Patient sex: M
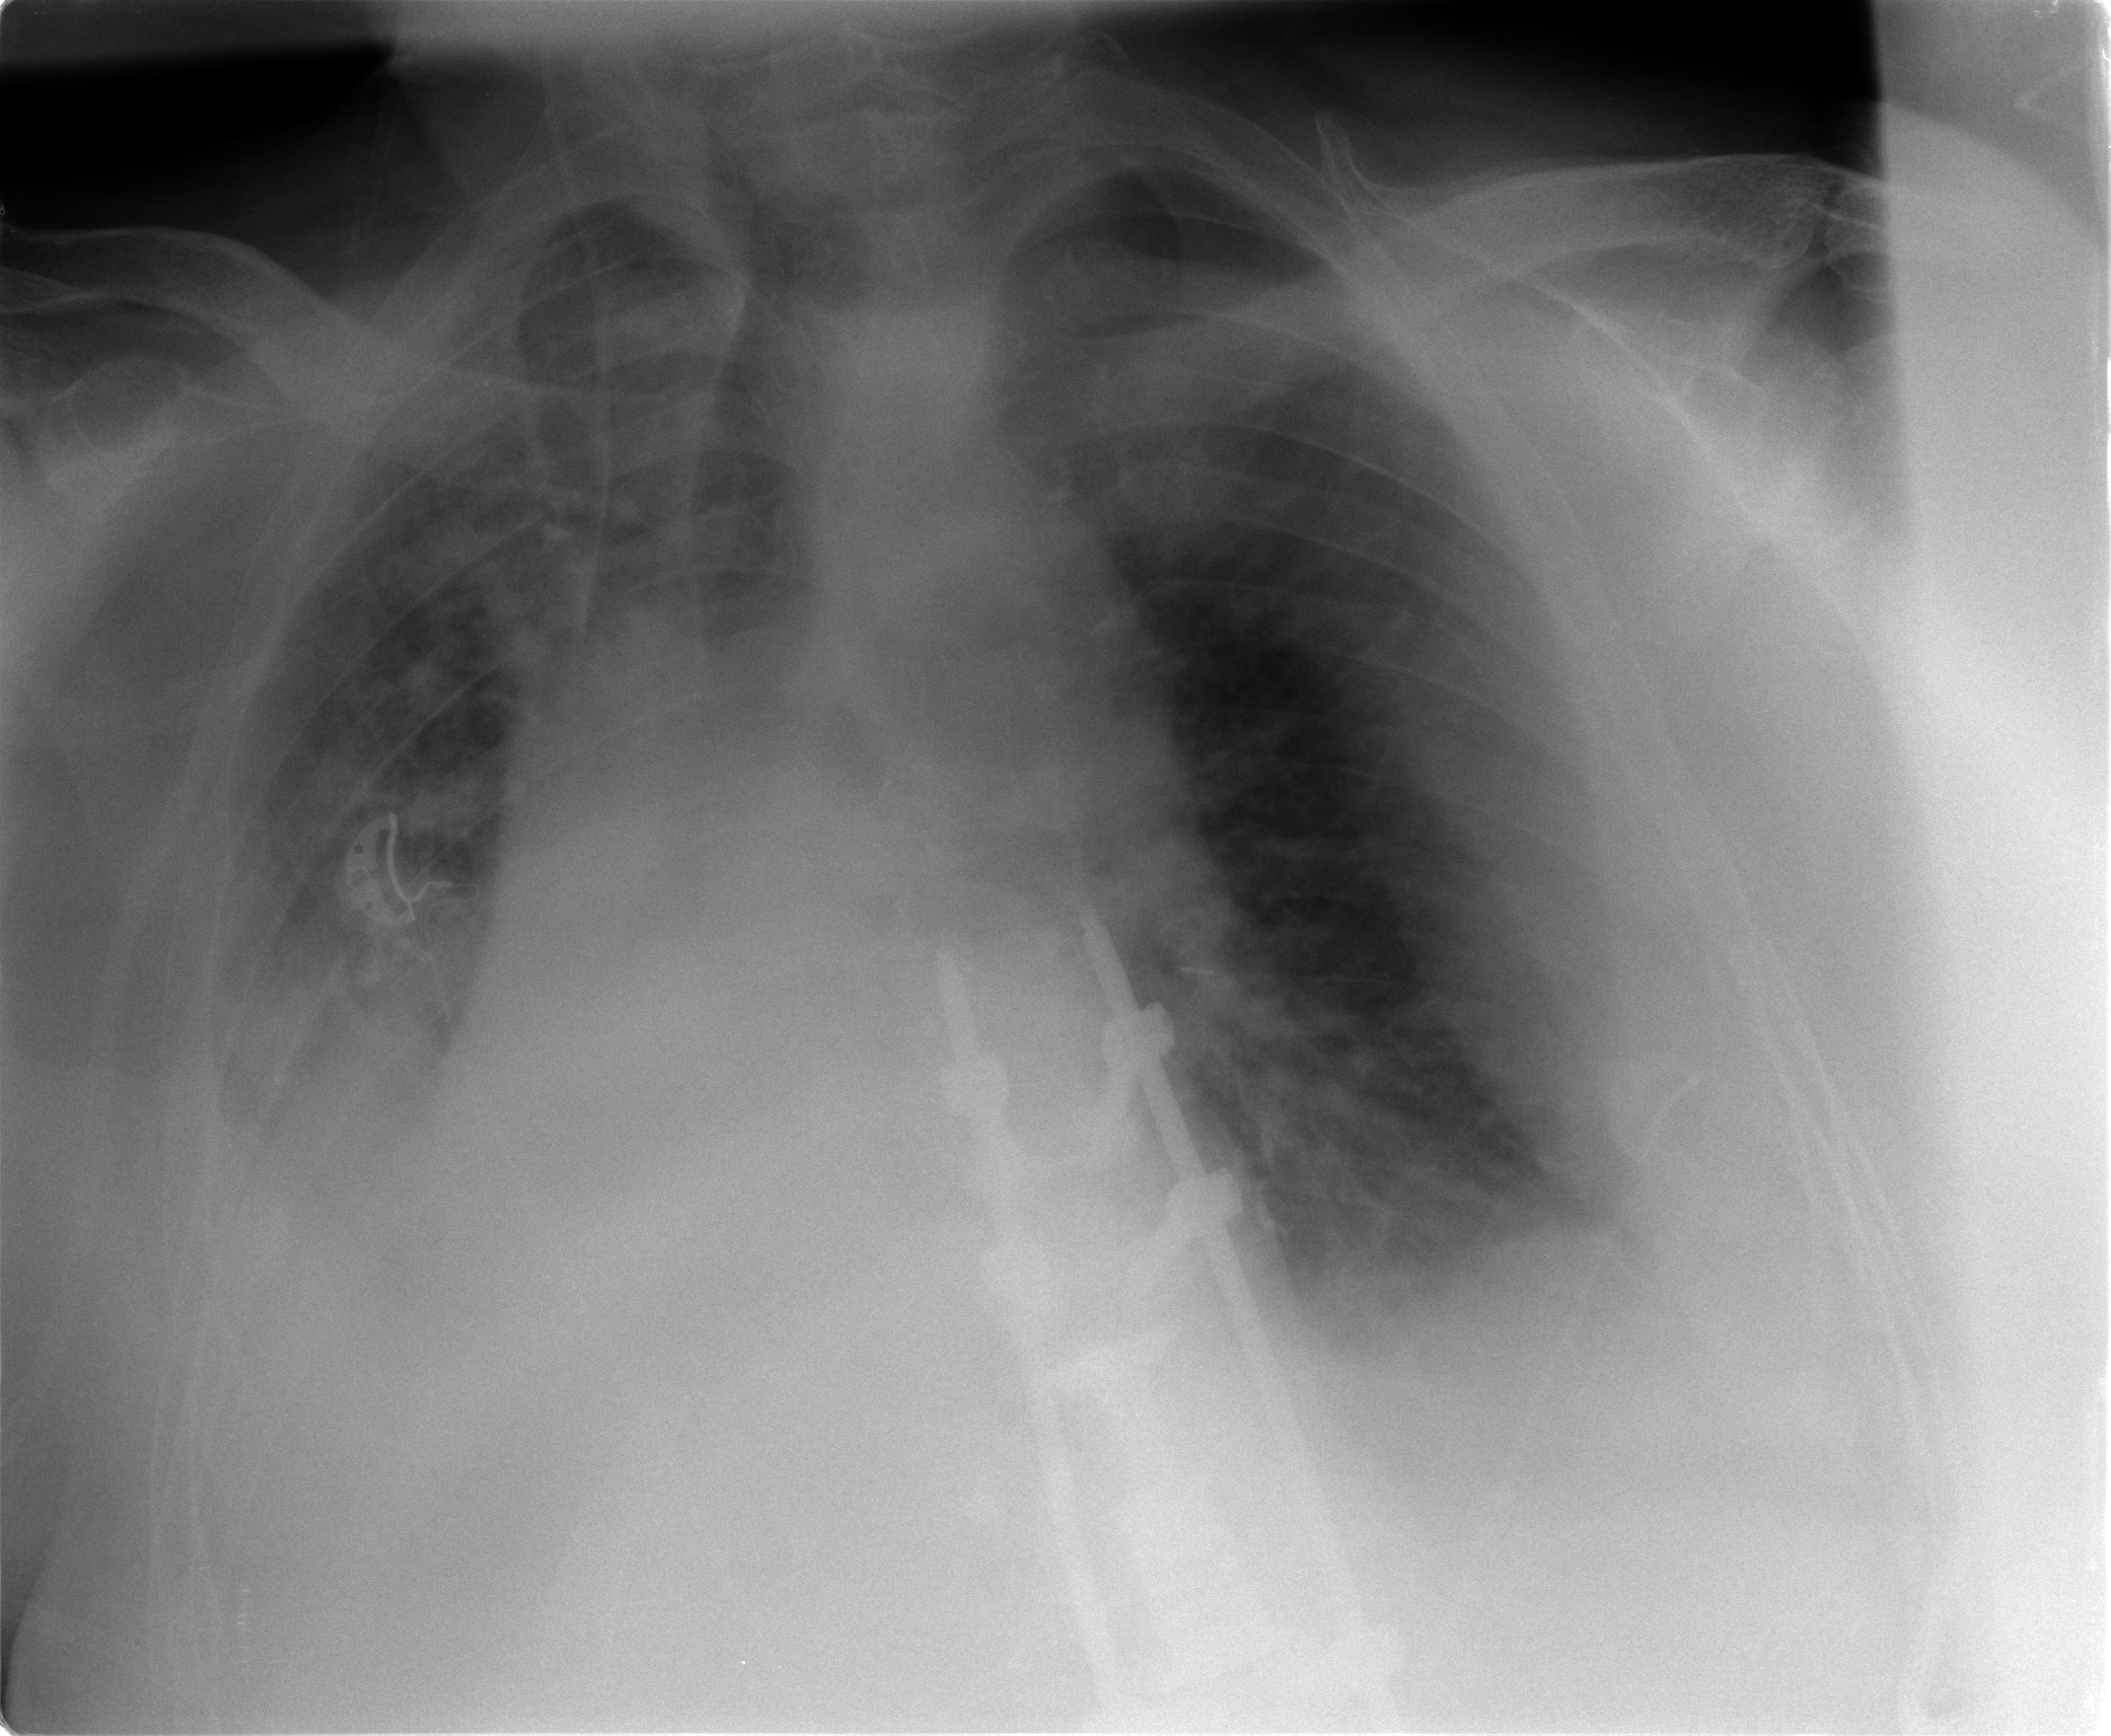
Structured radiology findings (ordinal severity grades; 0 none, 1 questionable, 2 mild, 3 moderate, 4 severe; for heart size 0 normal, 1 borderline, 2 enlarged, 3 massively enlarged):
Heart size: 1
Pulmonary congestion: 2
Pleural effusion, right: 3
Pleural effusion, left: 2
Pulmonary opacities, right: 4
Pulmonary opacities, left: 0
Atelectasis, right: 3
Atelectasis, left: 2